Interaction volume radius: 10 \u00c5
Interaction volume height: 15 \u00c5
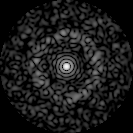
Disorder parameter: 0.826